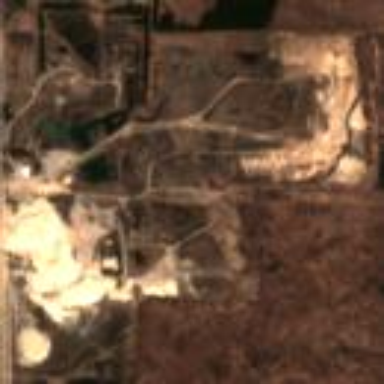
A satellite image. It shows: Quarry mine extracting aggregate resources.